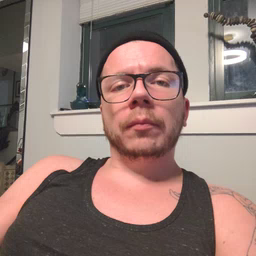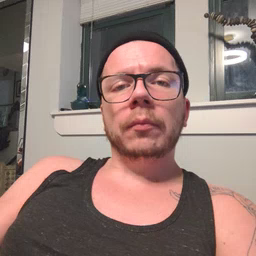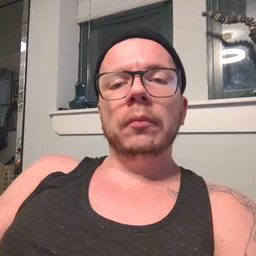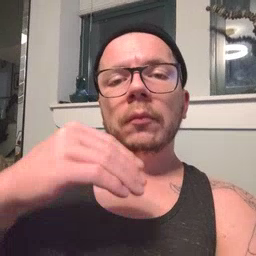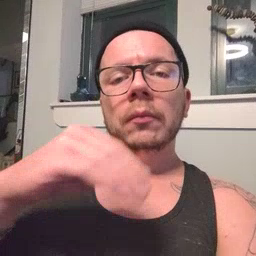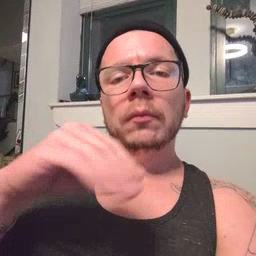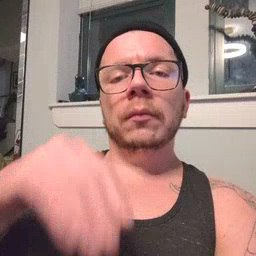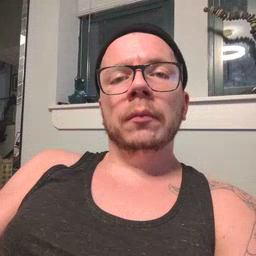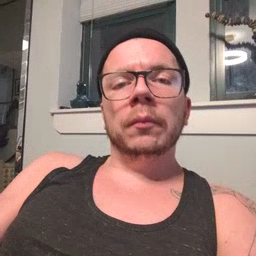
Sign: store